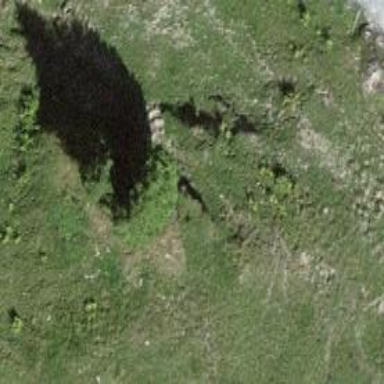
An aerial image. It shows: Beautiful tree in nature.